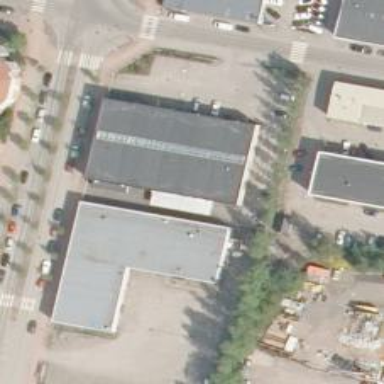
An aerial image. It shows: Retail building.